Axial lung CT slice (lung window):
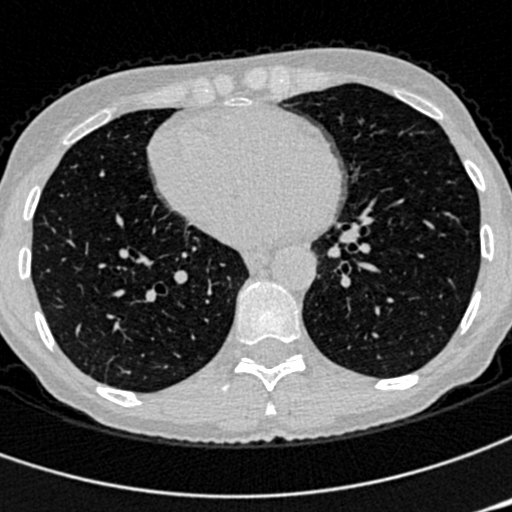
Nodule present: no